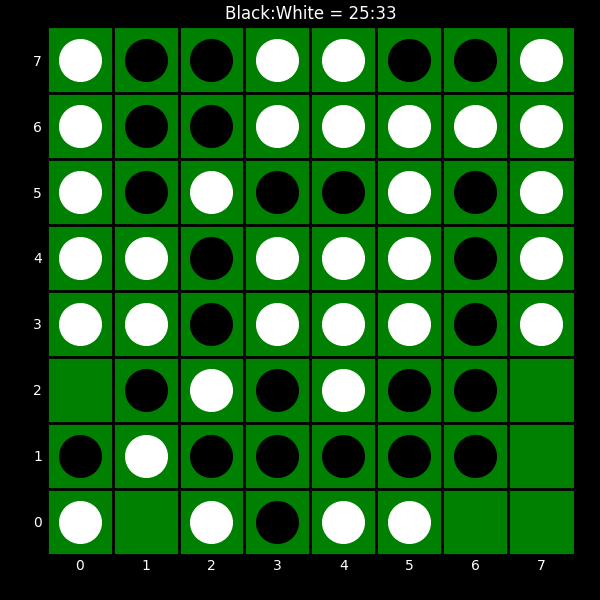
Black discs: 25
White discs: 33